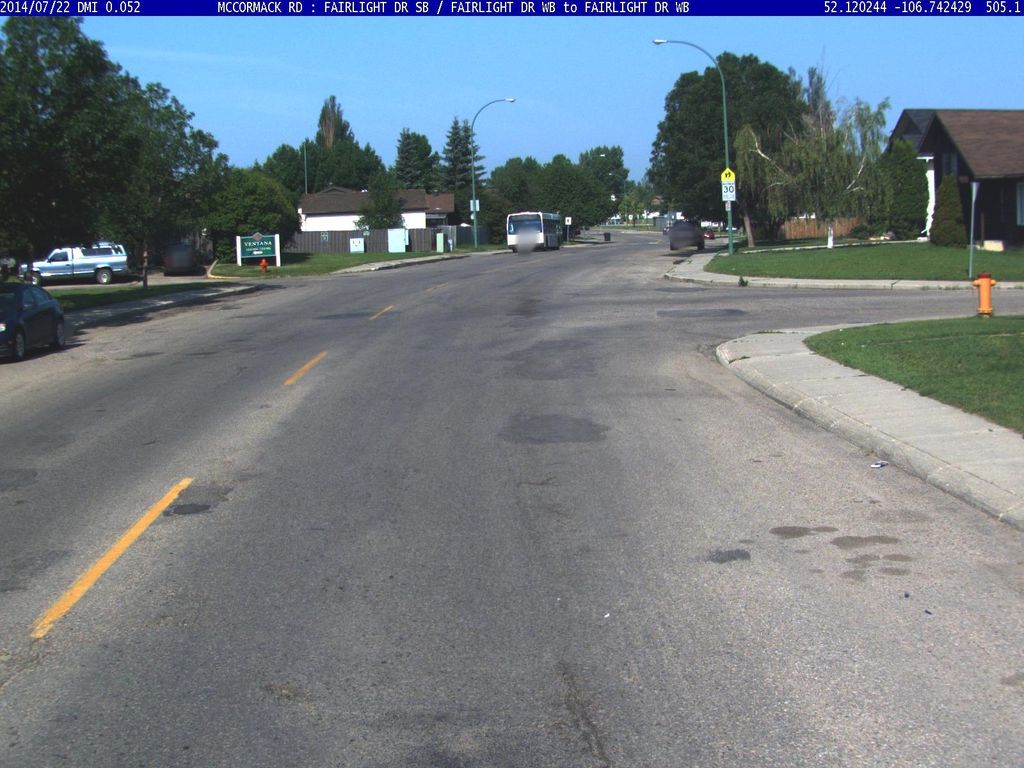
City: saskatoon